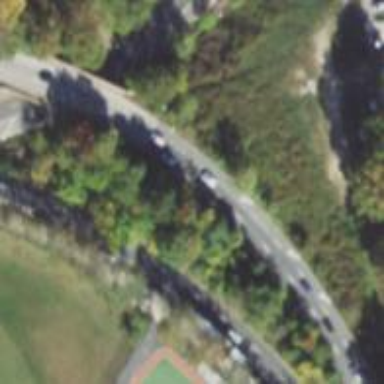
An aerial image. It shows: Trunk highway.